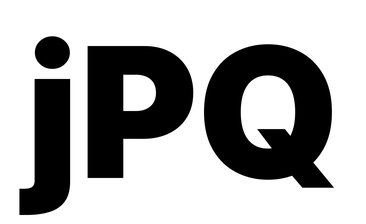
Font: Inter_Black